Acute ischemic stroke brain MRI, CoRegistered space, volume 192x192x19, slice 15 of 19.
ADC (apparent diffusion coefficient): 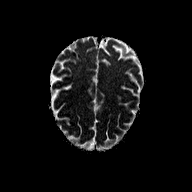
Tmax (time-to-maximum): 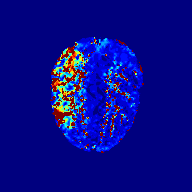
MTT (mean transit time): 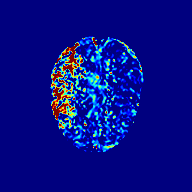
rCBF (relative cerebral blood flow): 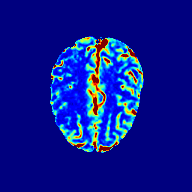
rCBV (relative cerebral blood volume): 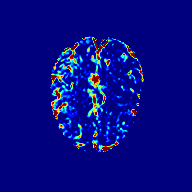
TTP (time-to-peak): 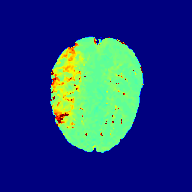
Final infarct lesion volume (90-day follow-up ground truth): 48 voxels